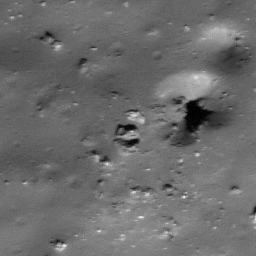
Pit: Tycho 8
Host crater: Tycho
Host type: impact_melt
Lunar coordinates: latitude -42.788, longitude 348.774